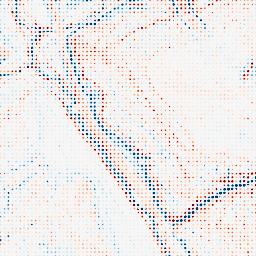
Category: edge_preserving
Decomposition family: anisotropic_diffusion
Decomposition parameters: iterations: 20
kappa: 30
gamma: 0.2
Upsampling method: sinc_blackman
Upsampling parameters: scale: 8
kernel_size: 4
Upsampling scale: 8